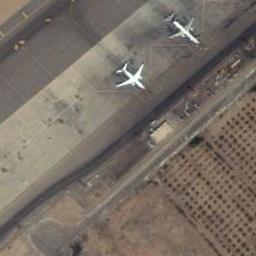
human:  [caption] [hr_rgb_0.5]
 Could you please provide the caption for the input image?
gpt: There are two planes of different sizes on a clearing, With a runway next to the plane .

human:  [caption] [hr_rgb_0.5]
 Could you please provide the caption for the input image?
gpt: Here are two white planes parked in the open space .

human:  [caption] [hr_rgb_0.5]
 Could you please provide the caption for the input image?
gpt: Two airplanes are parked in the open place beside the runway .

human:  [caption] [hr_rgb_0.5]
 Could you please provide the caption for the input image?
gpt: Two planes parked on the airport .

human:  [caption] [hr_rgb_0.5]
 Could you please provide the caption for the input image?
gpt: There are two planes in the parking lot .